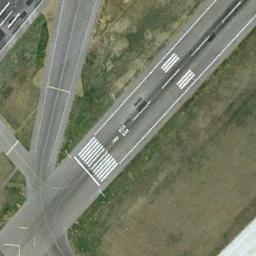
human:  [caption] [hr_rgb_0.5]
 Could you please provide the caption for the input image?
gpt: The runway is surrounded by grass .

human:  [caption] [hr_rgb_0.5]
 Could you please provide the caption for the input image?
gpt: The runway is on the grass next to the bare land .

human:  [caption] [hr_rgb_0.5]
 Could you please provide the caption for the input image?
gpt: The runway has a threshold marking and two touchdown zone markings and the designation marking is 23R .

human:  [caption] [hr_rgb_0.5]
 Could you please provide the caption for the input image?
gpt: There are green lawns next to several connected runways with white '08R' and short-line signs .

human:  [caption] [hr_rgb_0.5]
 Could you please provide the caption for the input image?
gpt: There are green lawns beside the runway .